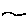
Label: bird